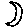
Label: moon